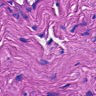
Metastatic tissue present: no